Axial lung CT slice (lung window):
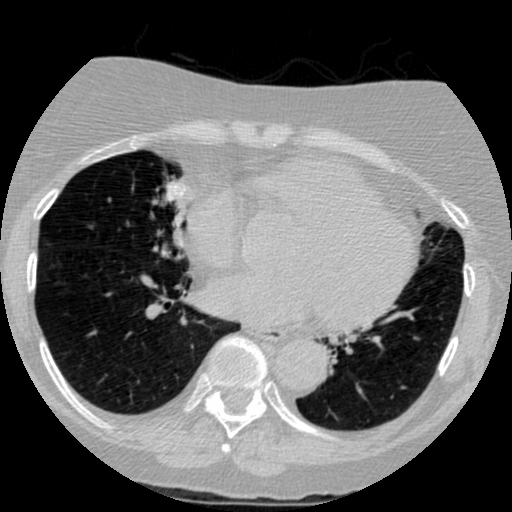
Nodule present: yes
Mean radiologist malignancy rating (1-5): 3.25